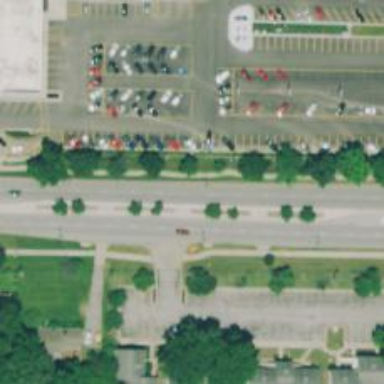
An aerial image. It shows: This image shows trunk highway that functions as expressway.